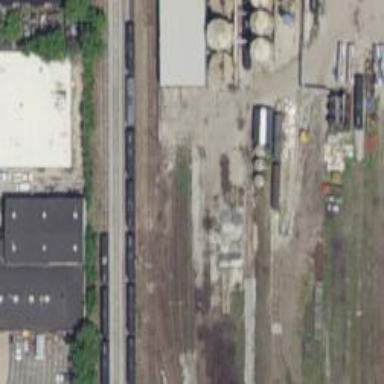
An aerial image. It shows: Railway yard used for servicing trains.